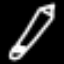
Label: pencil